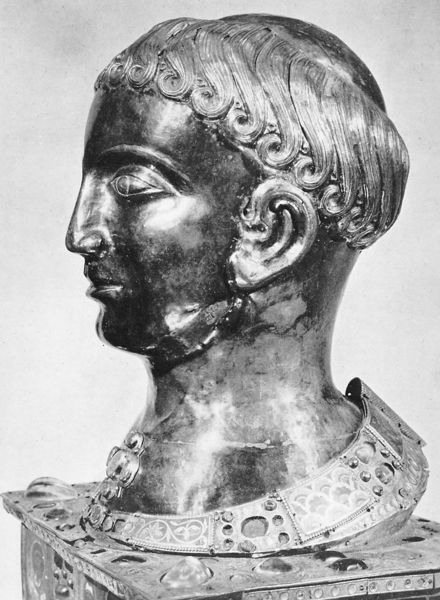
Titel: Alexanderreliquiar
Institution: Brüssel, Musées Royaux d’Art et d’Histoire
Schlagwörter: kopf, mann, weiß, haar, mund, nase, ohr, profil, schmuck, schwarz, ornament, kragen, sockel, steine, hals, portrait, porträt, auge, haare, edelsteine, kinn, lippen, locken, skulptur, halsband, kette, büste, ornamente, glänzend, metall, bronze, glatt, podest, wange, halsschmuck, antike, schwarzweiss, wei0, rüstung, halbglatze, kasten, antik, griechisch, mittelalter, schwart, schatulle, tonsur, kragn, reliquiar, kopfreliquiar